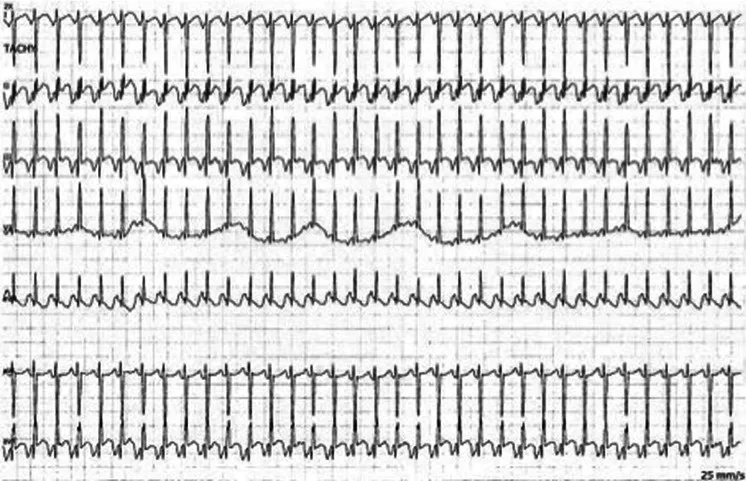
Bedside telemetry demonstrating a regular, narrow complex tachycardia with long RP morphology and deeply negative P waves in the inferior leads with PJRT.
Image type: electrography (ekg)